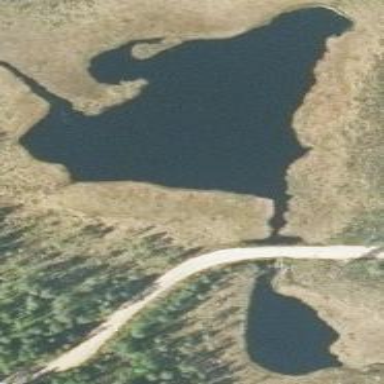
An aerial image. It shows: Serene lake.